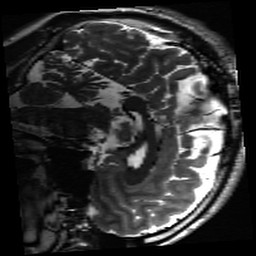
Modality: inplaneT2
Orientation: sagittal